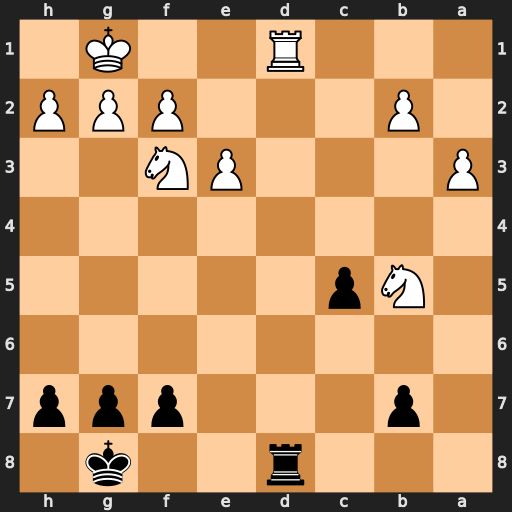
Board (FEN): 3r2k1/1p3ppp/8/1Np5/8/P3PN2/1P3PPP/3R2K1
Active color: b
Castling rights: -
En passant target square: -
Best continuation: Rxd1+ Ne1 Rxe1#